Aerial crown-view tile of a tropical tree (Barro Colorado Island, Panama), acquired 20250512:
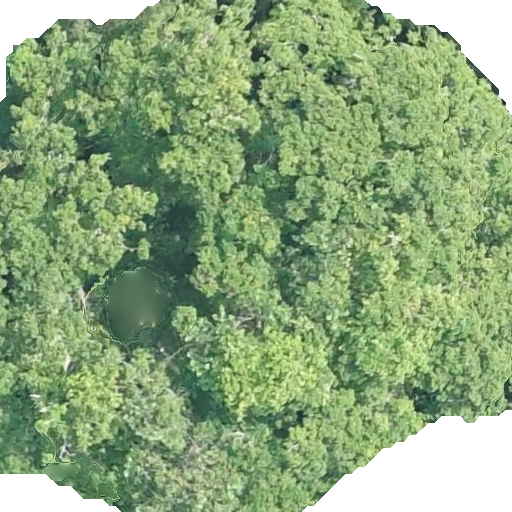
Species: Brosimum alicastrum
GBIF accepted scientific name: Brosimum alicastrum
Crown area: 438.816 m²